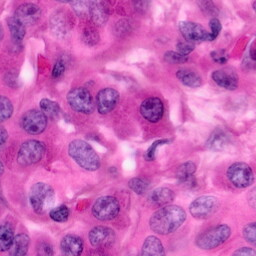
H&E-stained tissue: Pancreatic